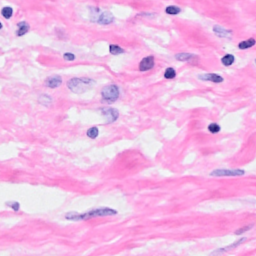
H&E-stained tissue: Breast